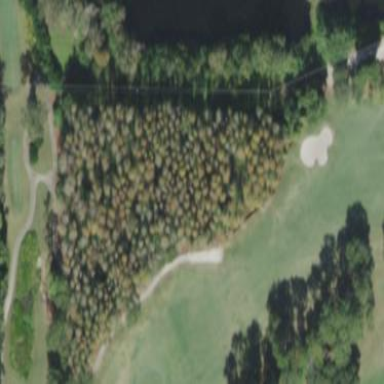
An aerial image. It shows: Golf fairway in the image.